Field crop: maize
Growth stage: 2
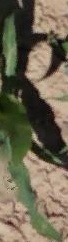
Species: maize